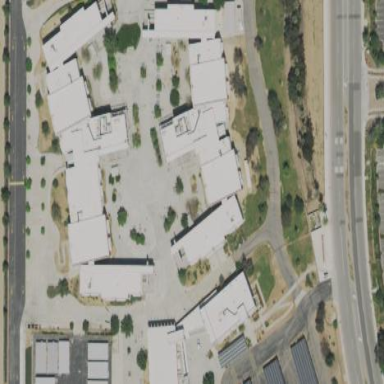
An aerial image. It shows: School building.